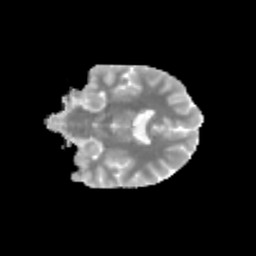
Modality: MD
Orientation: coronal
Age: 11
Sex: female
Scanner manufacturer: siemens
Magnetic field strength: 3 T
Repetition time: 3.8 s
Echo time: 0.07 s